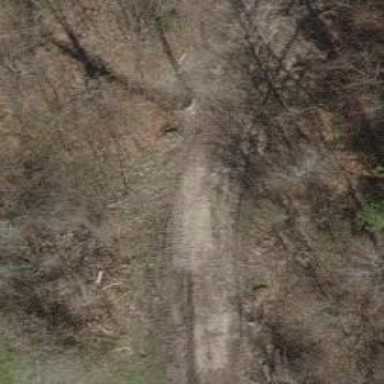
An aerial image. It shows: Dirt track road.